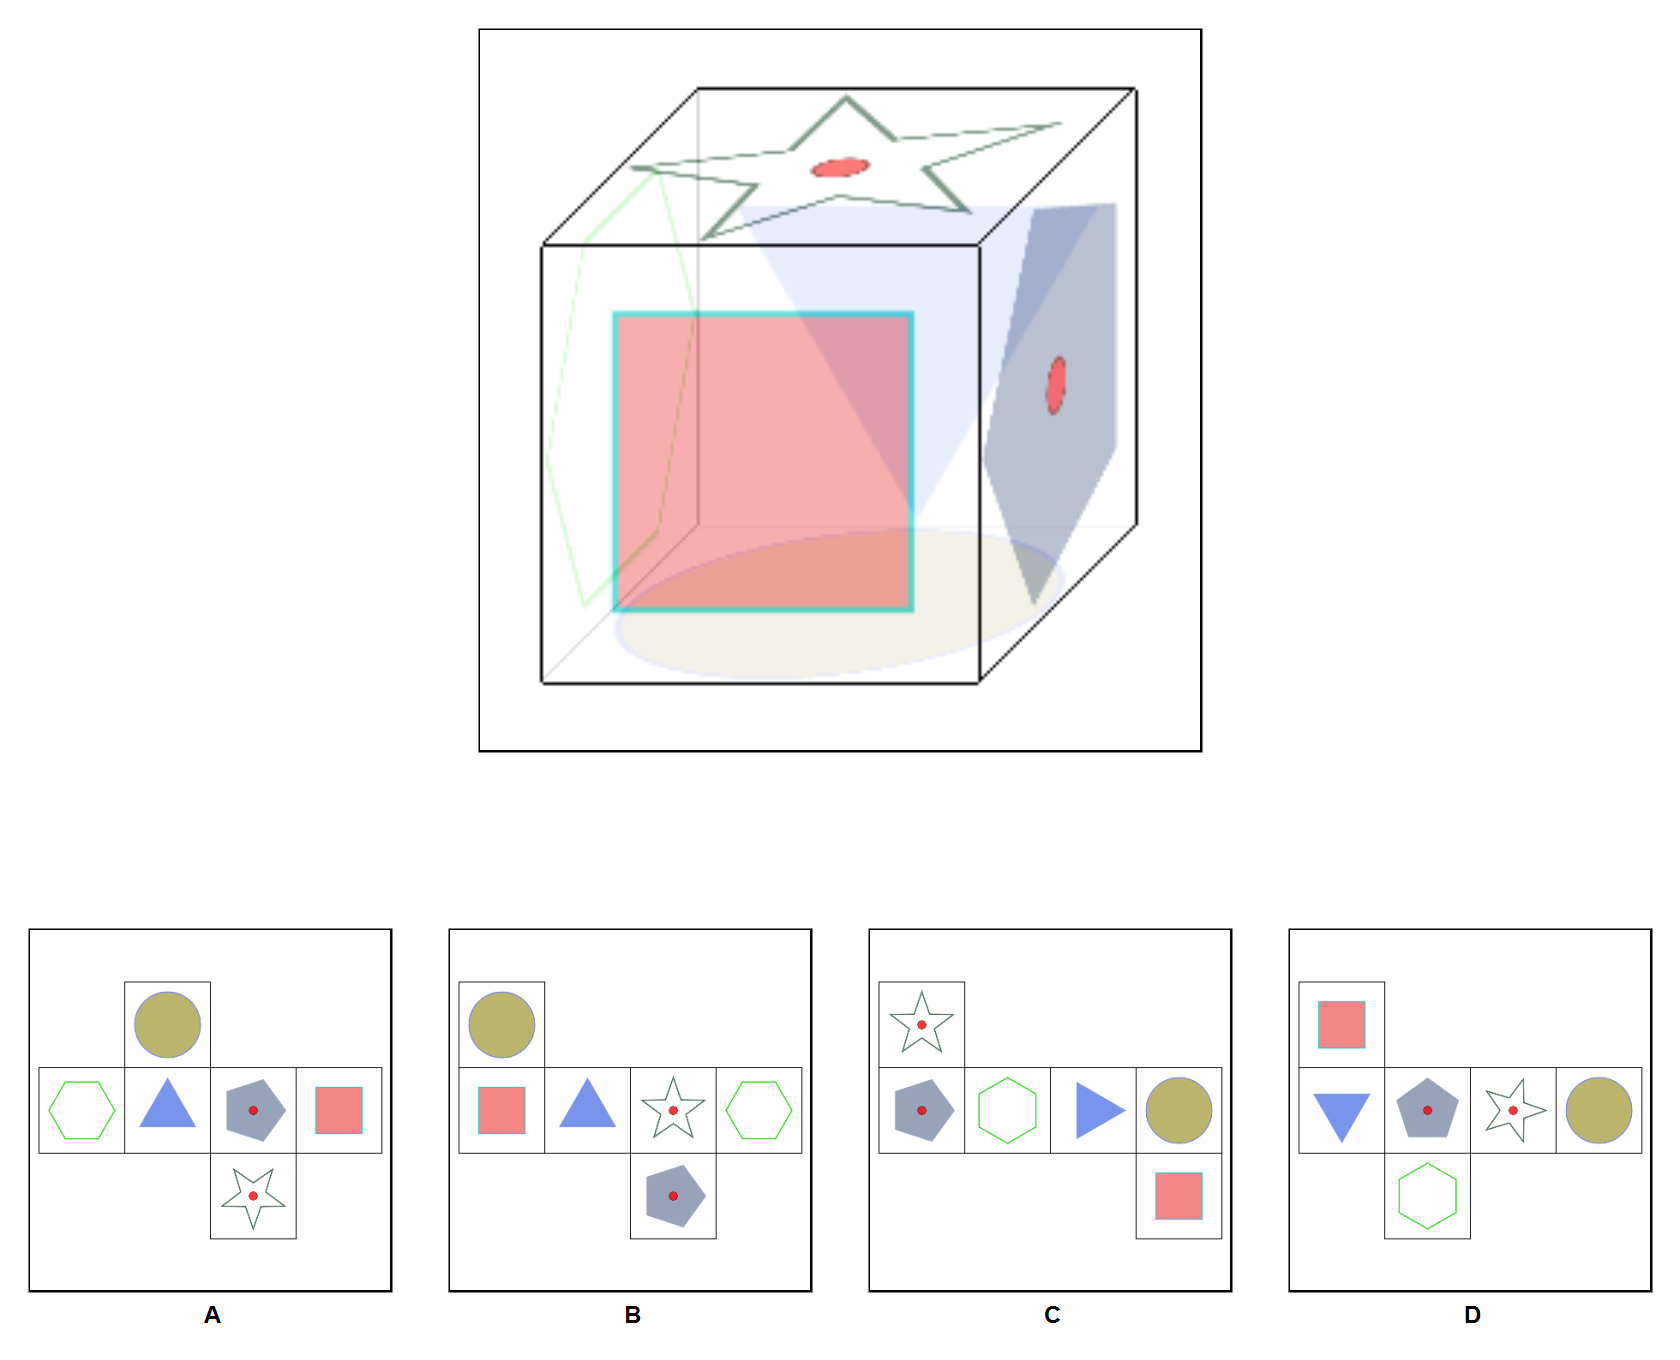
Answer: A